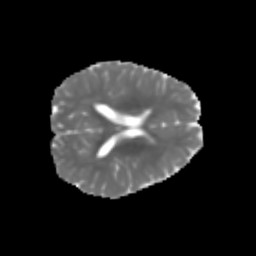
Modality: MD
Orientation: axial
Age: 7
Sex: male
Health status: healthy